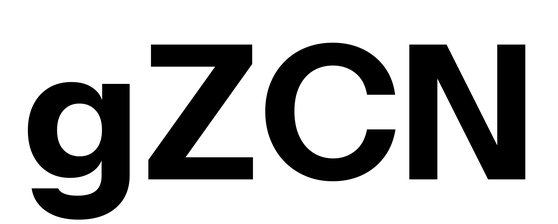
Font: InstrumentSans_Bold